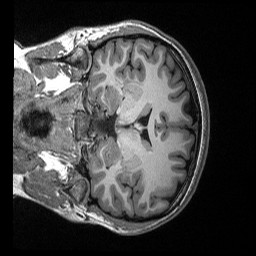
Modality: T1w
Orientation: coronal
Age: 21
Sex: female